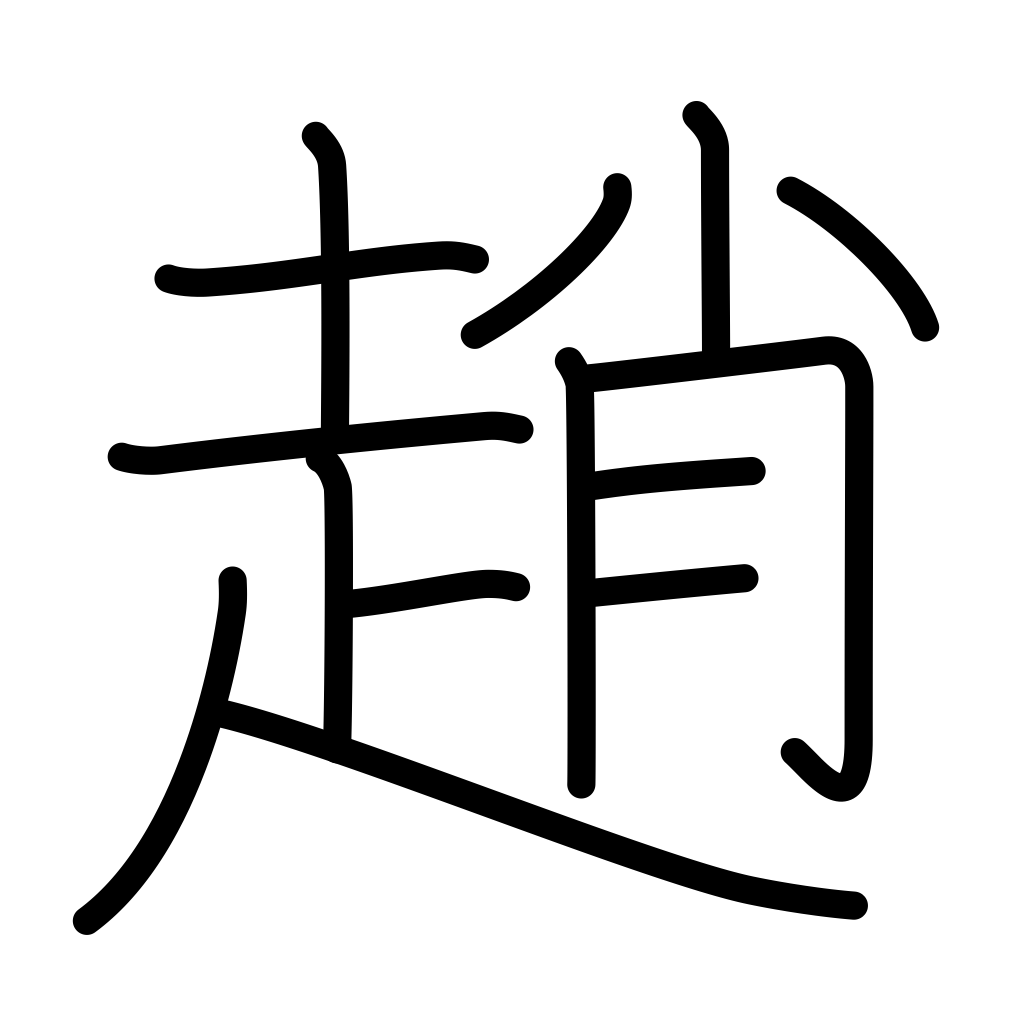
Meaning: nimble, late-going